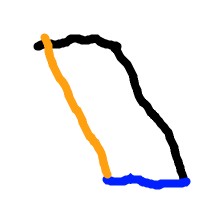
Shape: parallelogram